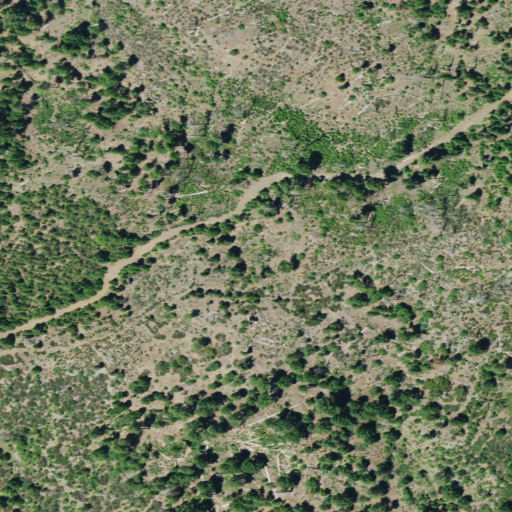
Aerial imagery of ridge(s) in California named Skidmore Ridge containing grassland, shrub, open development, and evergreen forest